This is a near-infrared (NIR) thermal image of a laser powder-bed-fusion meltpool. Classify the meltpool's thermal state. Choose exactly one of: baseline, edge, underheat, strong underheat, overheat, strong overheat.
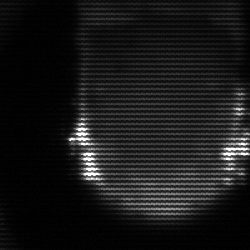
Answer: baseline